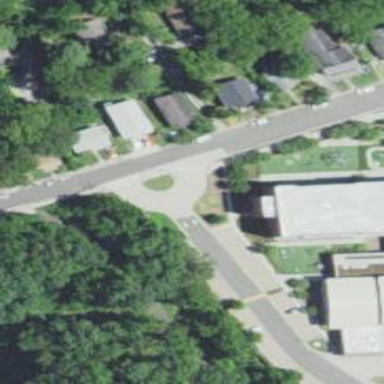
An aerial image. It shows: Marked crossing on footway.